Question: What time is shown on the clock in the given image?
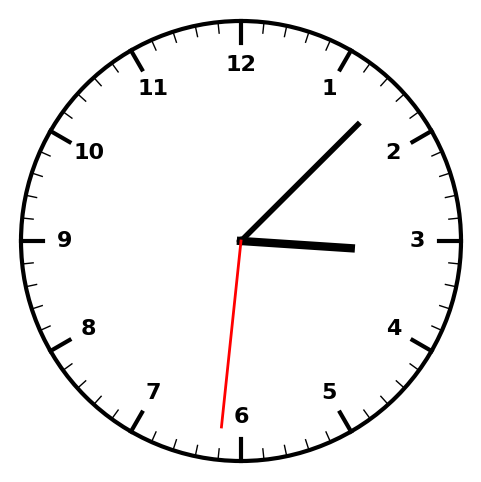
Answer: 03:07:31